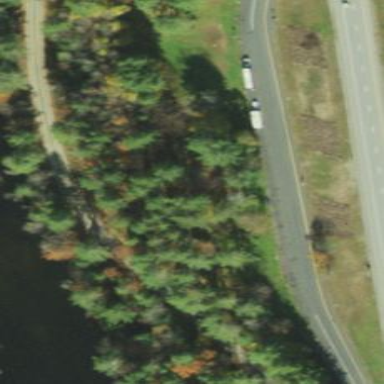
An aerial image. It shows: Rest area on the road.